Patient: sex M, age 57
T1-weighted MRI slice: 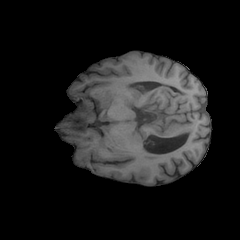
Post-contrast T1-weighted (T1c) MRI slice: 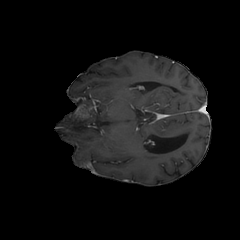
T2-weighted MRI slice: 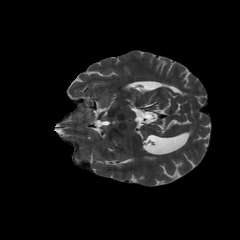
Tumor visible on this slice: yes
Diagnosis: Glioblastoma, IDH-wildtype
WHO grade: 4